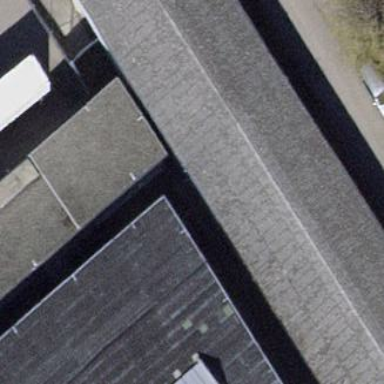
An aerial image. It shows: Industrial building.